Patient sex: F
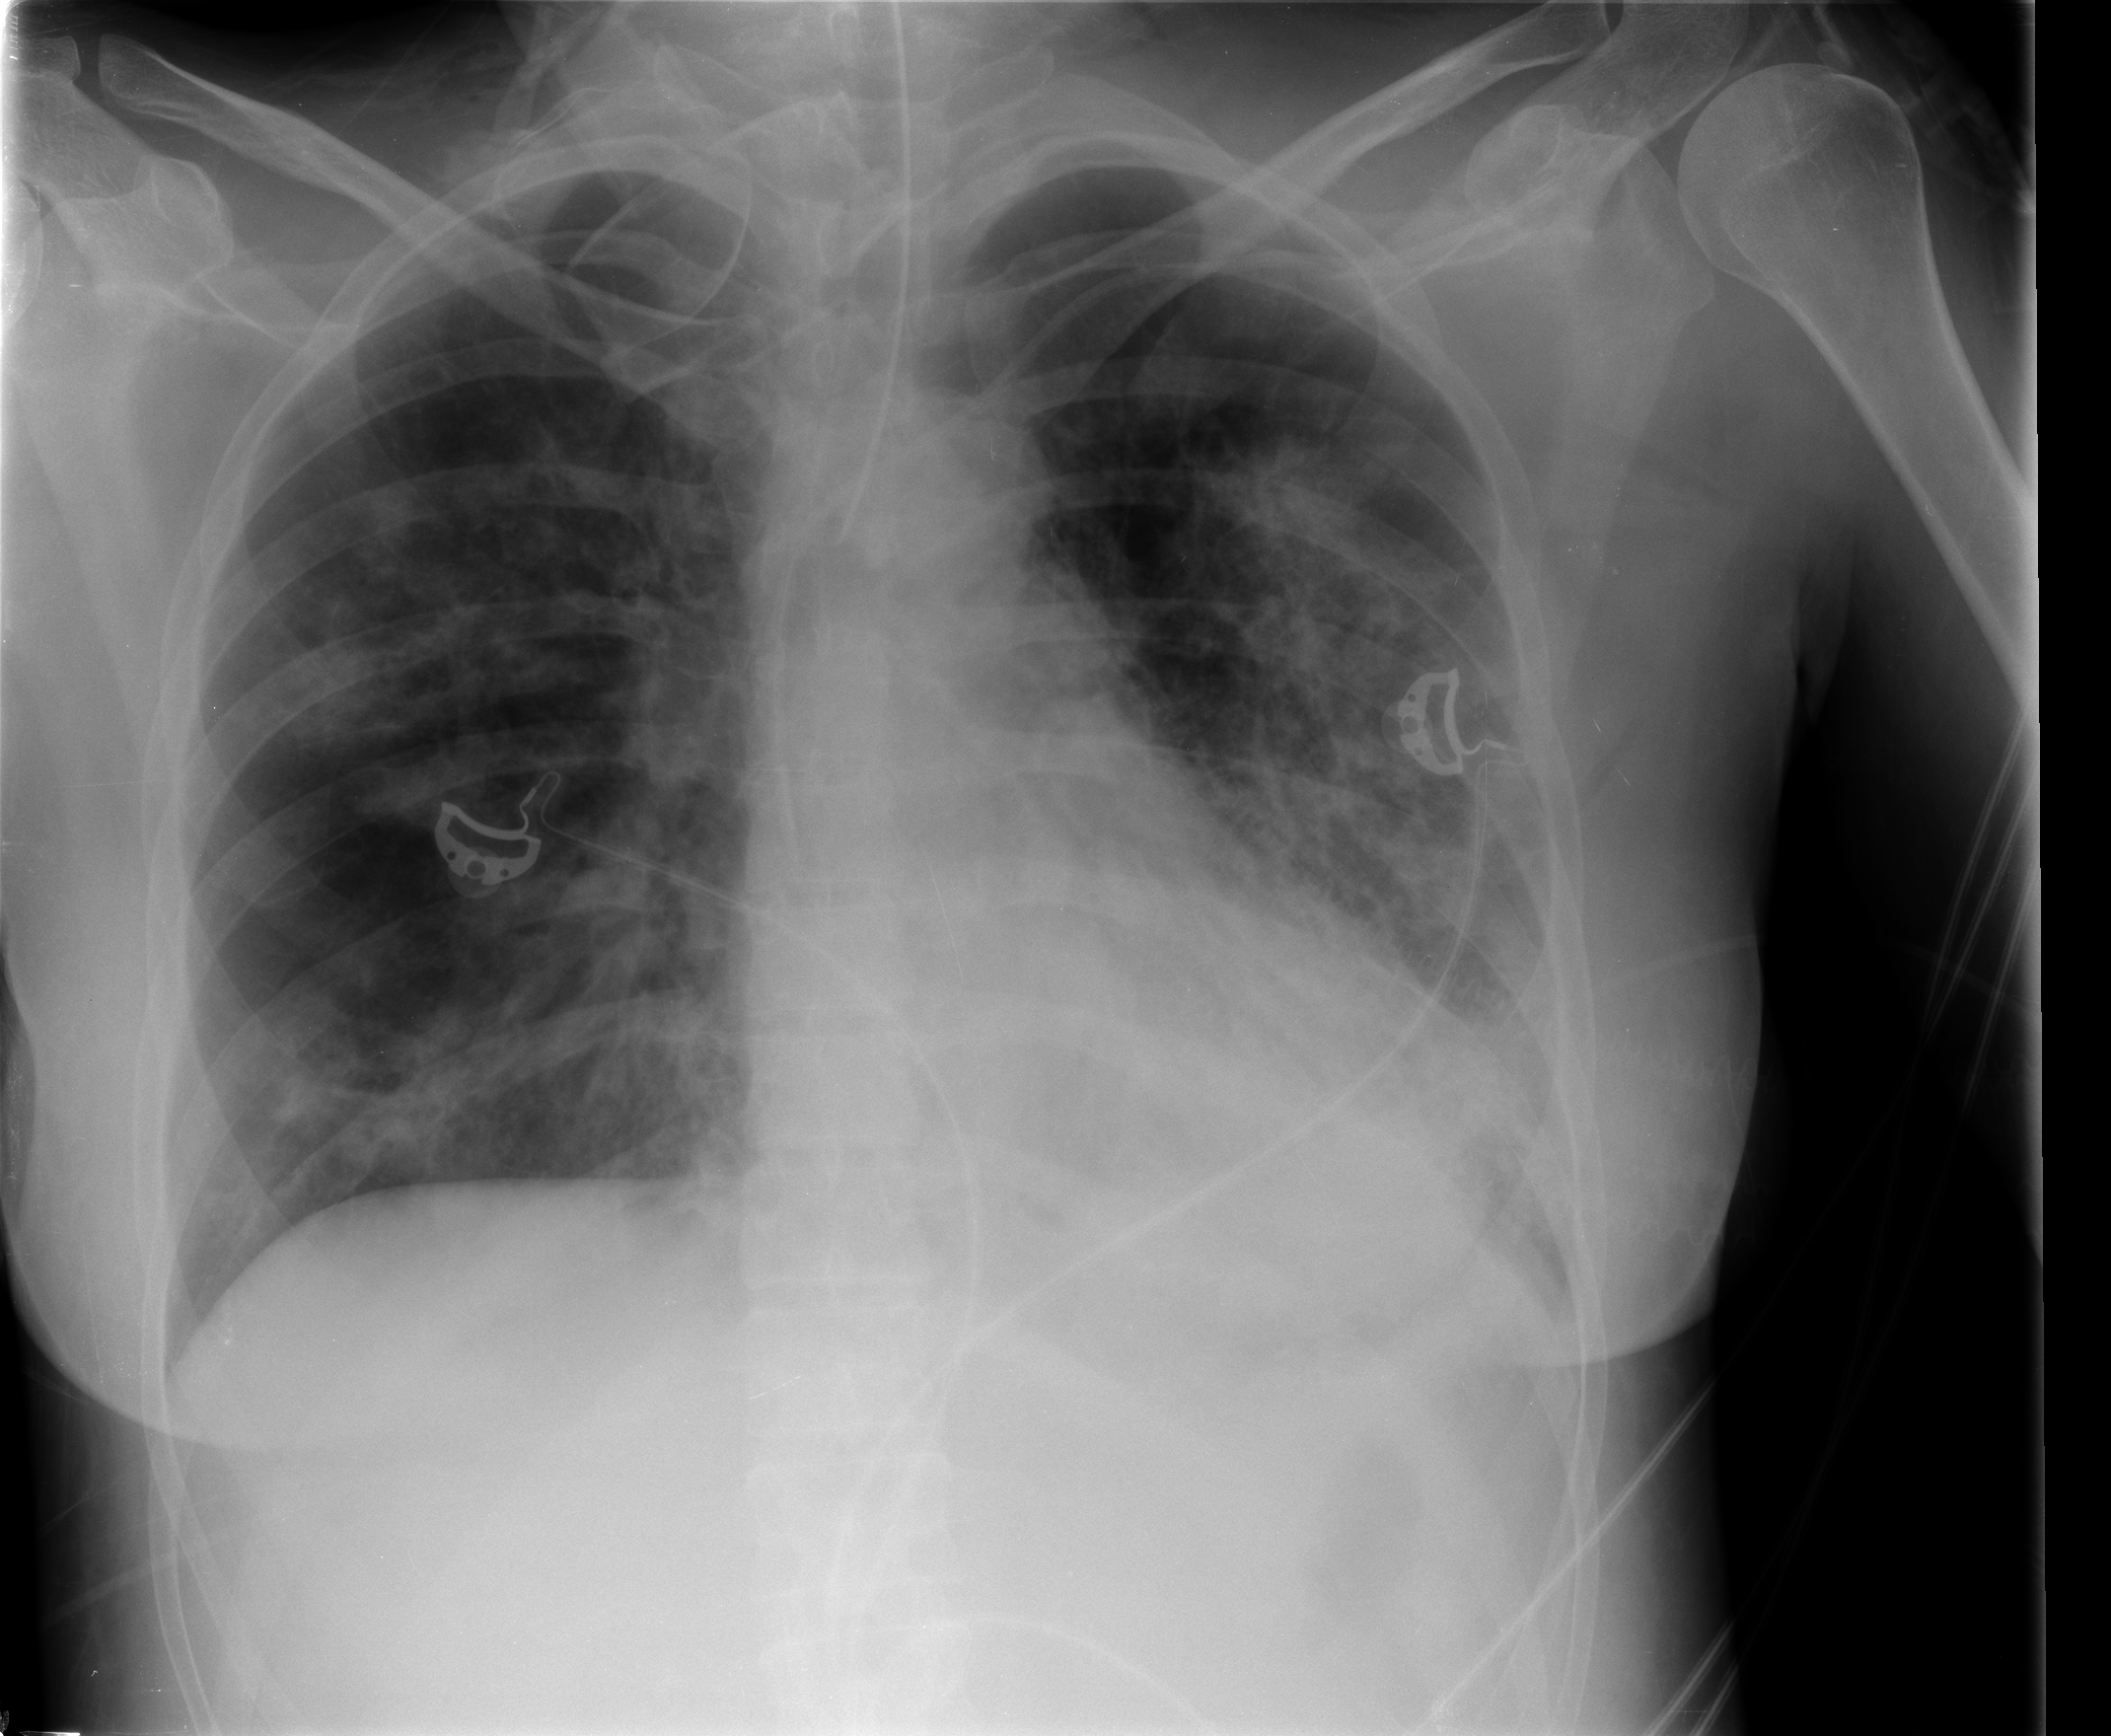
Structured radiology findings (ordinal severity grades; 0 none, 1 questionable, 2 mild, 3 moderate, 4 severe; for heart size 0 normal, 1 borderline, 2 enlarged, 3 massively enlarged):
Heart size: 1
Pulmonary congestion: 0
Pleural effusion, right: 0
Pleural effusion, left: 2
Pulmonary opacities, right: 3
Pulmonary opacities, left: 3
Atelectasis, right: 2
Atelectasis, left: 3